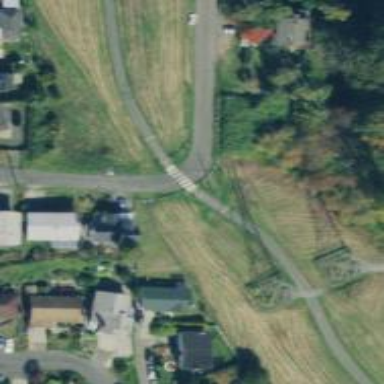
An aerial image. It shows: Zebra crossing on the road.